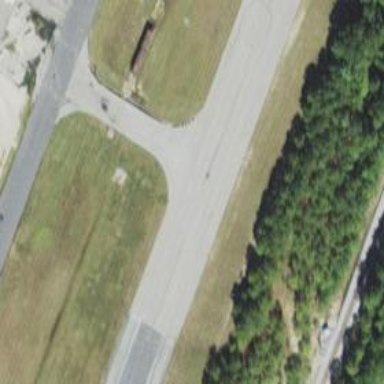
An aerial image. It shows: Asphalt taxiway at the airport.